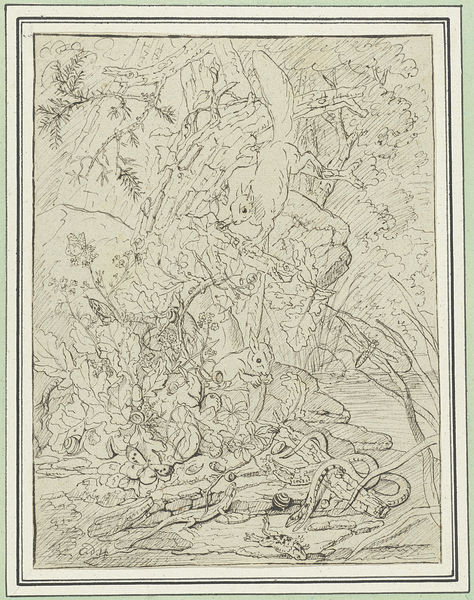
Titel: Eekhoorns, slangen en amfibieën in het struikgewas
Künstler: Carl Wilhelm de Hamilton
Standort: Amsterdam
Institution: Rijksmuseum
Schlagwörter: gathering, flowers, natur, wald, wood, cliff, man, rock, rocks, tree, lake, mountain, nature, see, water, trees, forest, reeds, plants, drawing, black and white, animals, bird, illustration, monochrome, sketch, snakes, leaves, pencil, bush, pond, branches, forrest, jumping, eat, eating, butterfly, branch, schlange, serpent, snake, gemälde, rahmen, foliage, oak, nut, wildlife, wild, log, greenery, tiere, leaping, frog, lizard, frogs, rabbit, squirrel, acorns, rabbits, pencil drawing, nuts, ax, bugs, ddrawing, snail, snails, salamander, squirrels, dragonfly, libelle, lizards, slug, gecko, butterflt, reef, eichhörnchen, ex, woodlands, difficult to see